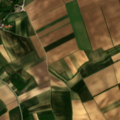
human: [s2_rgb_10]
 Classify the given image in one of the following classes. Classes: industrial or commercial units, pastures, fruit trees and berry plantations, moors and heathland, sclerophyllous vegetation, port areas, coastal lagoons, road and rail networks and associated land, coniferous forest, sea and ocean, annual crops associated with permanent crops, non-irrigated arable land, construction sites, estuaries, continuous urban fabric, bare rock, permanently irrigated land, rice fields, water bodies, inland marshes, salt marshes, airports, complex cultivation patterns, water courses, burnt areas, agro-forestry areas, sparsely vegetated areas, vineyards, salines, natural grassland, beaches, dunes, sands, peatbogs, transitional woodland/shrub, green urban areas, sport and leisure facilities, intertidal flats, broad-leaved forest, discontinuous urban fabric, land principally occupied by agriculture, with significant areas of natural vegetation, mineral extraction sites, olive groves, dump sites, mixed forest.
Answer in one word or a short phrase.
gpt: discontinuous urban fabric, non-irrigated arable land, complex cultivation patterns, land principally occupied by agriculture, with significant areas of natural vegetation